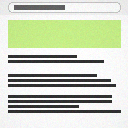
Screen state: on